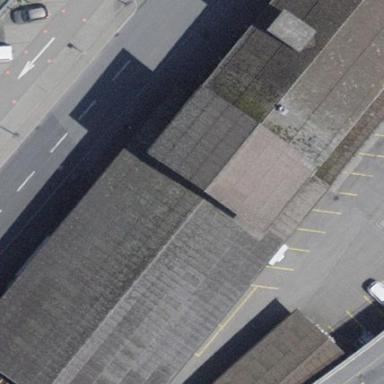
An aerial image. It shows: Industrial building.